Question: I am working with C# and CSS to render an iPhone notification-type button. I have a field in a SQL Server database to get outstanding deliveries for a product. If there are more than 1 outstanding deliveries, then I want this number to appear in a blob button which I have created here:

So, if there are 2 outstanding deliveries, then I want the '2' to appear inside the red blob. How can I bind this data coming from the database into a background image (z-index in CSS can only be used with images, so I am confused as to how to use them)? Thank you for any guidance provided.
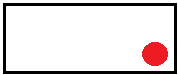
Answer: Solved it by superimposing a label on a button using the technique: <URL>